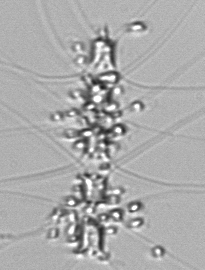
Label: Chaetoceros_didymus_TAG_external_flagellate